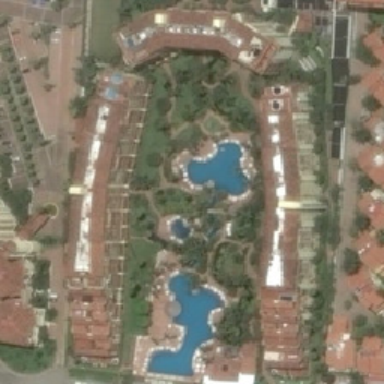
There are many buildings around some green trees and some ponds .